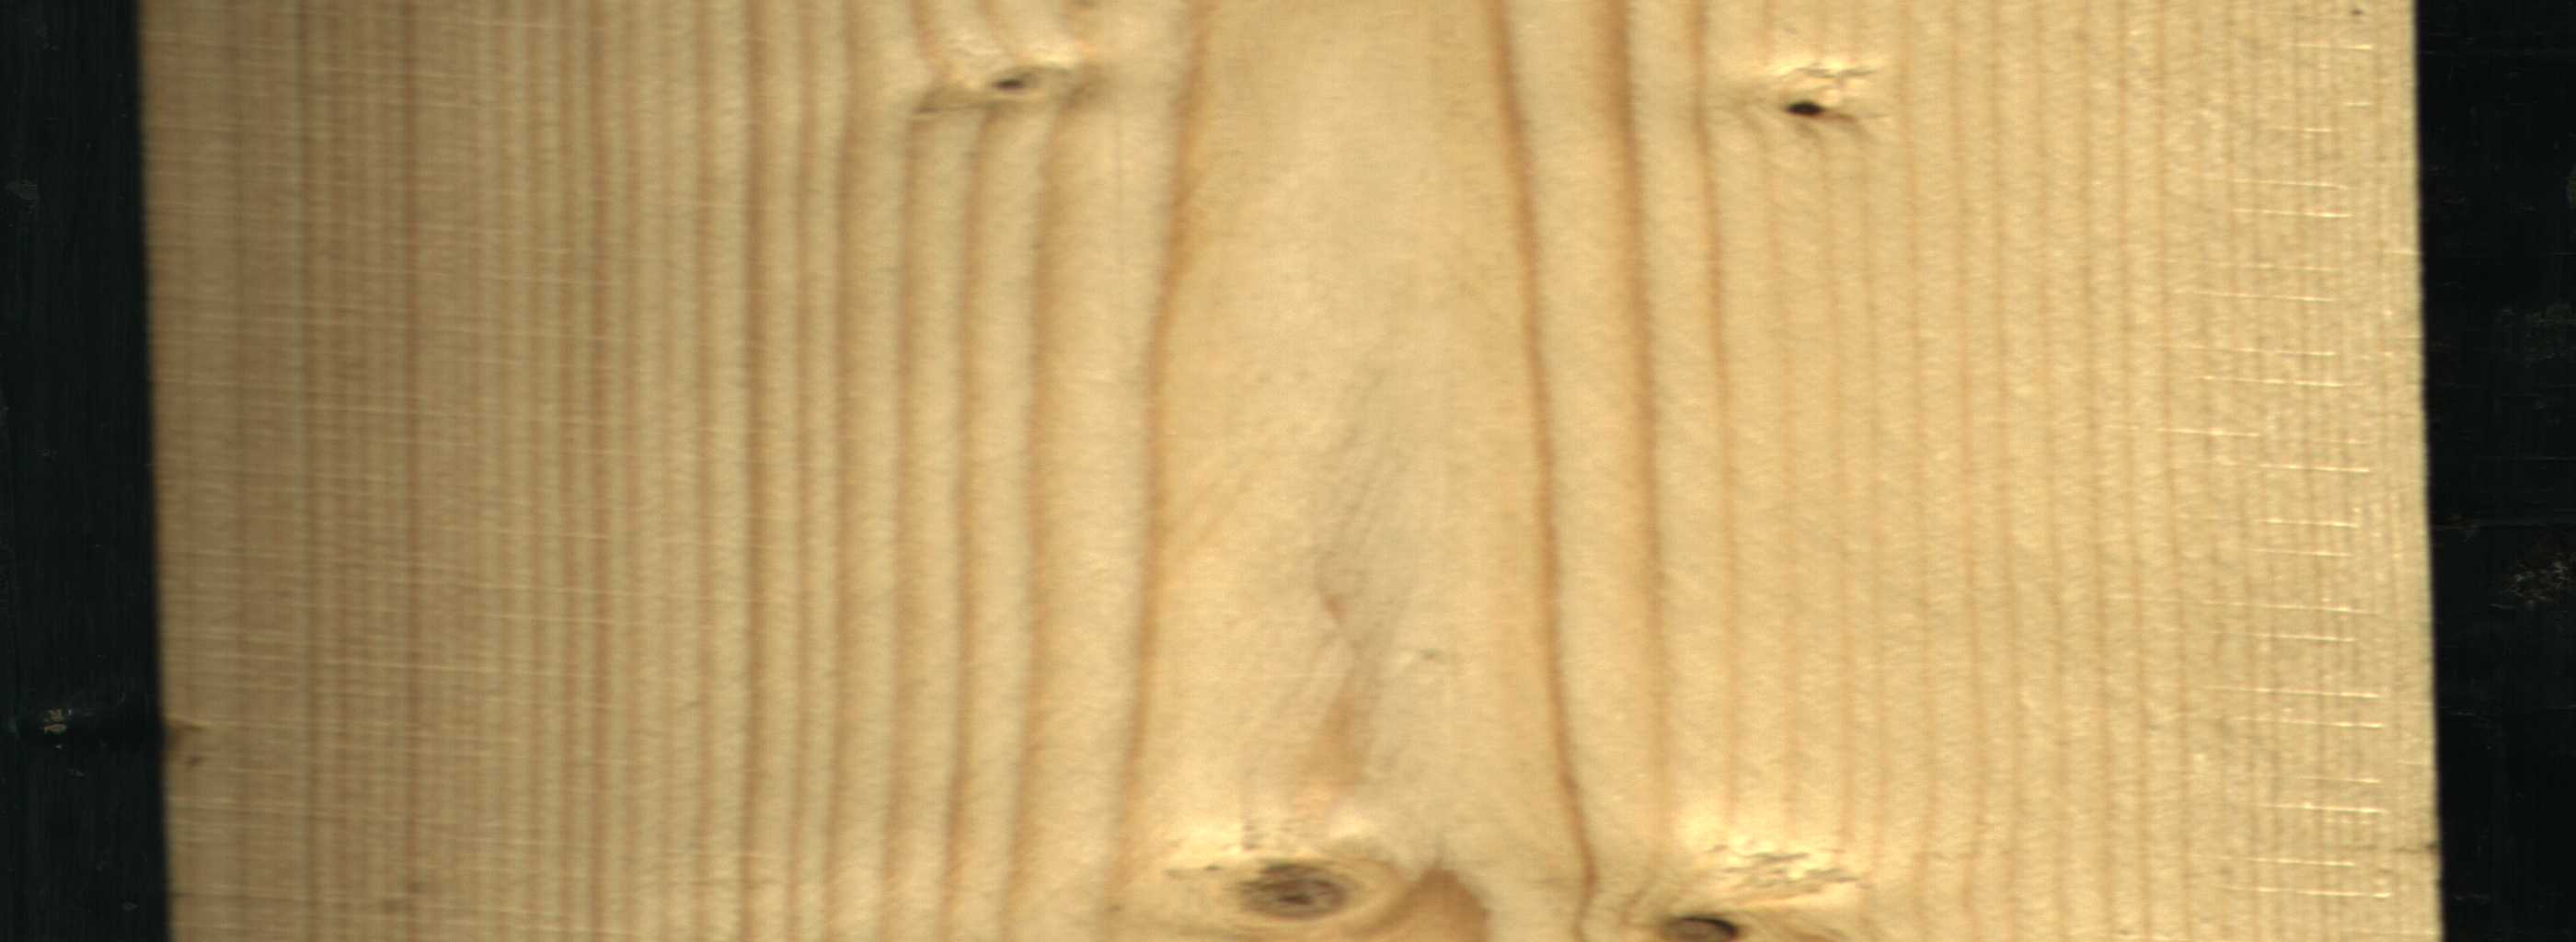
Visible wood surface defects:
Dead_Knot
Live_Knot
Live_Knot
Live_Knot